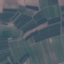
Land use / land cover class: PermanentCrop